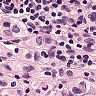
Metastatic tissue present: yes